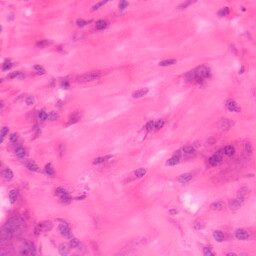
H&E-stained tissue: Colon